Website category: sports
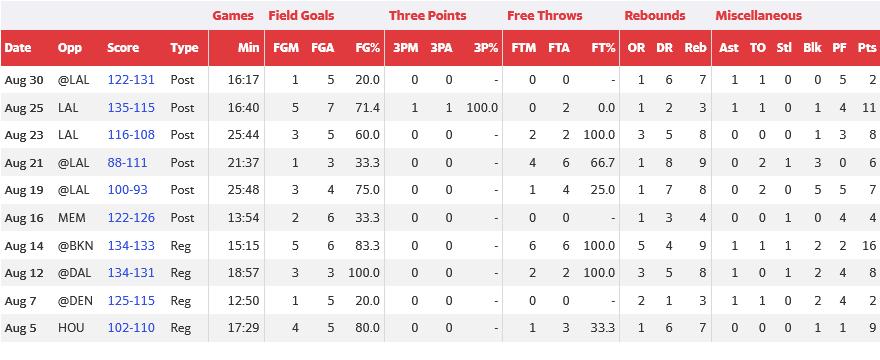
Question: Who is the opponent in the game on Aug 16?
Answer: MEM

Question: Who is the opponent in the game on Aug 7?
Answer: DEN

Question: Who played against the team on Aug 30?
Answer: LAL

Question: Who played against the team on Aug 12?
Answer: DAL

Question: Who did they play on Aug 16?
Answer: MEM

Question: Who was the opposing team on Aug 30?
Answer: LAL

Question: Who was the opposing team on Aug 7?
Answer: DEN

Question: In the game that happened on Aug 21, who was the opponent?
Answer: LAL

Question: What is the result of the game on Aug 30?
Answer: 122-131

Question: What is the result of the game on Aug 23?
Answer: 116-108

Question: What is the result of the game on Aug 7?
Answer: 125-115

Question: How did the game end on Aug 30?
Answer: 122-131

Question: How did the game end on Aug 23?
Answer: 116-108

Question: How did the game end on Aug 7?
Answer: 125-115

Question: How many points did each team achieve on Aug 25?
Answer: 135-115

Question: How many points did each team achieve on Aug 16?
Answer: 122-126

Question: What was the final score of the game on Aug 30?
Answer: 122-131

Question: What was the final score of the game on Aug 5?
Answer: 102-110

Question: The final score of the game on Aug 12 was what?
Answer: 134-131

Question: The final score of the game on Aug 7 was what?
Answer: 125-115

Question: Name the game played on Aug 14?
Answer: Reg

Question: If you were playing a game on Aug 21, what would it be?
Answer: Post

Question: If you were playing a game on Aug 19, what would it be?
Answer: Post

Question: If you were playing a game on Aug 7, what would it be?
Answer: Reg

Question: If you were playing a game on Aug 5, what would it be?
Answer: Reg

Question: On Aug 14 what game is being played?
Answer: Reg

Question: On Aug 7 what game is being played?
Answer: Reg

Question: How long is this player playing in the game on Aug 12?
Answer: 18:57

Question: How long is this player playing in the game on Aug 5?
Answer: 17:29

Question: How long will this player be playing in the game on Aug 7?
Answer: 12:50

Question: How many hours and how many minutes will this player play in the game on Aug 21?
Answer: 21:37

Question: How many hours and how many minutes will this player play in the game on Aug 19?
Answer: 25:48

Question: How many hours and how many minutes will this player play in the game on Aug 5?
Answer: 17:29

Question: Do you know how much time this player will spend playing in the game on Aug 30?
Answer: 16:17

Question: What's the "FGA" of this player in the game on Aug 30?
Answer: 5

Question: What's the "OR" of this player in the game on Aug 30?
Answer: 1

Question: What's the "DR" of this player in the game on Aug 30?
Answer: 6

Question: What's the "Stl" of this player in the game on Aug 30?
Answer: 0

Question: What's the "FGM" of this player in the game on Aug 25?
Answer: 5

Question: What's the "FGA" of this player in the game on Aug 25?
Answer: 7

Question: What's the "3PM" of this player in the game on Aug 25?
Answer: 1

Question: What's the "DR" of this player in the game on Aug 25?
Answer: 2

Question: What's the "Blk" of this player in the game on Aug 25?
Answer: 1

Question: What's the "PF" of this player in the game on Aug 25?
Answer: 4

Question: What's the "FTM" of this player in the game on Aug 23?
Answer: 2

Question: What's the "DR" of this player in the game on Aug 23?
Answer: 5

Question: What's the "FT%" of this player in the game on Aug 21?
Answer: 66.7

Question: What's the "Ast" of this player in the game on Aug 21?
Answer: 0

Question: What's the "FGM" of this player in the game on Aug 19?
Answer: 3

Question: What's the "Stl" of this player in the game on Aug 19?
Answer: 0

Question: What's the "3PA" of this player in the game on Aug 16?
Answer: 0

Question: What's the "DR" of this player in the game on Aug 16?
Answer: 3

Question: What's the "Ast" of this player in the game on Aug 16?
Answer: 0

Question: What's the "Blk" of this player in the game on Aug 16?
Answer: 0

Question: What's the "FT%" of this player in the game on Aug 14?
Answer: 100.0

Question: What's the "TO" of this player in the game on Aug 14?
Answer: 1

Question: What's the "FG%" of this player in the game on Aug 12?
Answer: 100.0

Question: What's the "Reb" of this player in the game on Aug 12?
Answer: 8

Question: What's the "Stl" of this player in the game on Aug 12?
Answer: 1

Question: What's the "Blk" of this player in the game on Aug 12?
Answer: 2

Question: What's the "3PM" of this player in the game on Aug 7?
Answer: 0

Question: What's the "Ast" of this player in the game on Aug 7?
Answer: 1

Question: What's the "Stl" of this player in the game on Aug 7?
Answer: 0

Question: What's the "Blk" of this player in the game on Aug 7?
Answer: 2